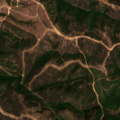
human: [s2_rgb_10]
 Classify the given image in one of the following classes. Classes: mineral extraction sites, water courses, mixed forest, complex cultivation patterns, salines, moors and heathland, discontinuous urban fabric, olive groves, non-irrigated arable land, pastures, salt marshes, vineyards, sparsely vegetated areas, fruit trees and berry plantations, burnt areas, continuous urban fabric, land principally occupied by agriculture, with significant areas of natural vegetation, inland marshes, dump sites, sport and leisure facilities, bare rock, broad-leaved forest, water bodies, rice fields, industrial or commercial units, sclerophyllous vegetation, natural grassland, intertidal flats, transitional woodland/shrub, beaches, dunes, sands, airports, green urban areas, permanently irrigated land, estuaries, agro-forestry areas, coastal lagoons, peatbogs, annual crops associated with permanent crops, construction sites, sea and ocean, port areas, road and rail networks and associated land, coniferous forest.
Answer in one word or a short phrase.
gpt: broad-leaved forest, coniferous forest, sclerophyllous vegetation, transitional woodland/shrub